Interaction volume radius: 5 \u00c5
Interaction volume height: 10 \u00c5
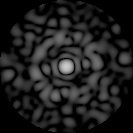
Disorder parameter: 0.857